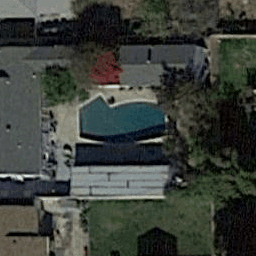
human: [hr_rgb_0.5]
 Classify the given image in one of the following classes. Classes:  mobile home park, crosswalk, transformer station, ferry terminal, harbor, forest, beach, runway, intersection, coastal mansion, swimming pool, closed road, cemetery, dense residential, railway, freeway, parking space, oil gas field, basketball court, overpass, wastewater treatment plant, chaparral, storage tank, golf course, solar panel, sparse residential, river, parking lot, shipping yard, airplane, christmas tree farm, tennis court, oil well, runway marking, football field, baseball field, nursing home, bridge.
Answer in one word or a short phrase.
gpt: swimming pool